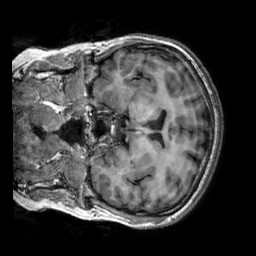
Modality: T1w
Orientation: coronal
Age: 23
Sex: female
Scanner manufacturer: siemens
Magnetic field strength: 3 T
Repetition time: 2.3 s
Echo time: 0.00303 s